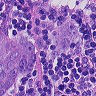
Metastatic tissue present: yes